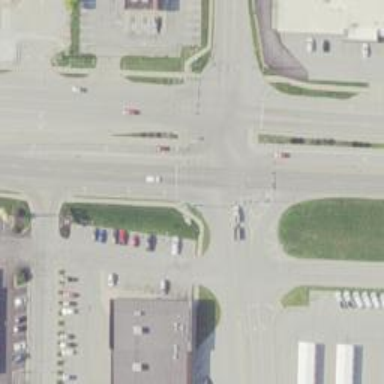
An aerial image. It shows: Footway located on traffic island.